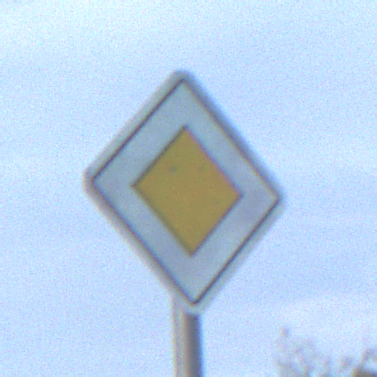
Verkehrszeichen: Vorfahrtsstrasse
Umgebung: Outdoor, Nature
Tageszeit: MorningAfternoon
Wetter: PartlyCloudy
Licht: Natural
Jahreszeit: NotSpecified
Kontrast: MediumContrast